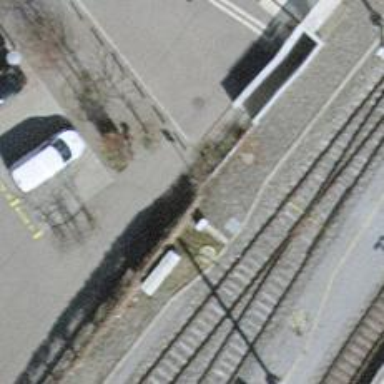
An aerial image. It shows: Bollard.